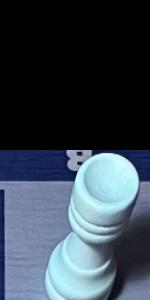
Label: Rook_White